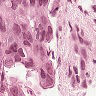
Metastatic tissue present: yes